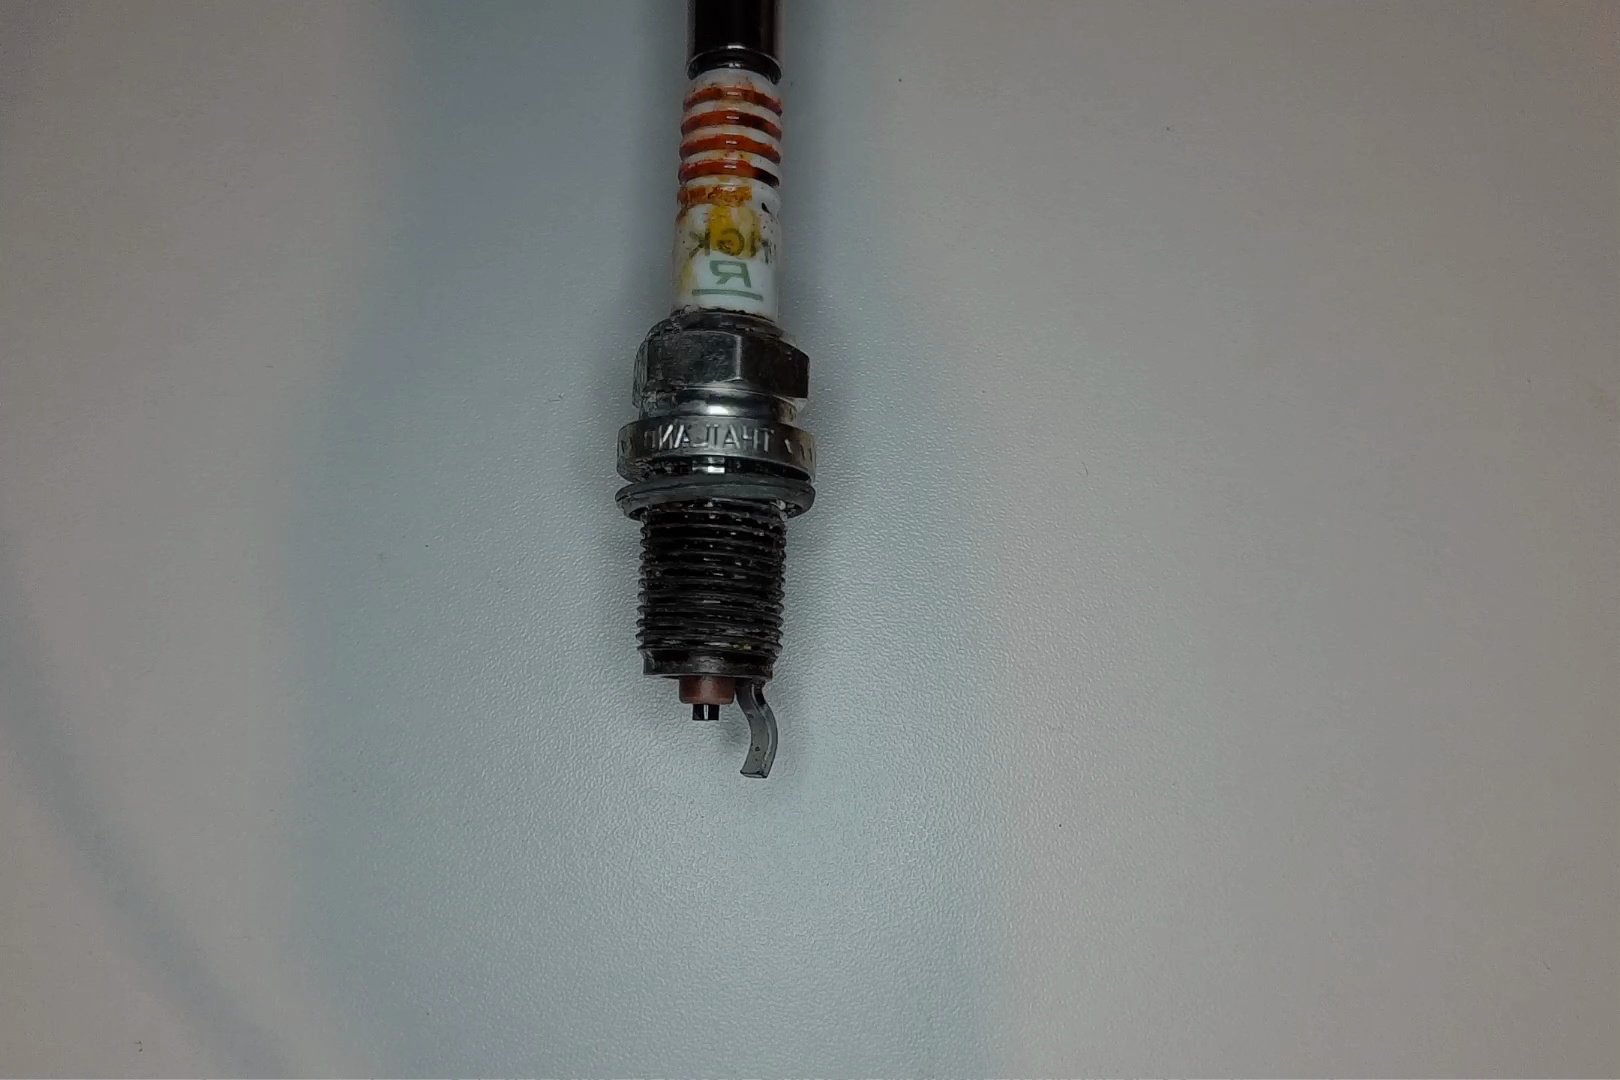
Label: anomaly